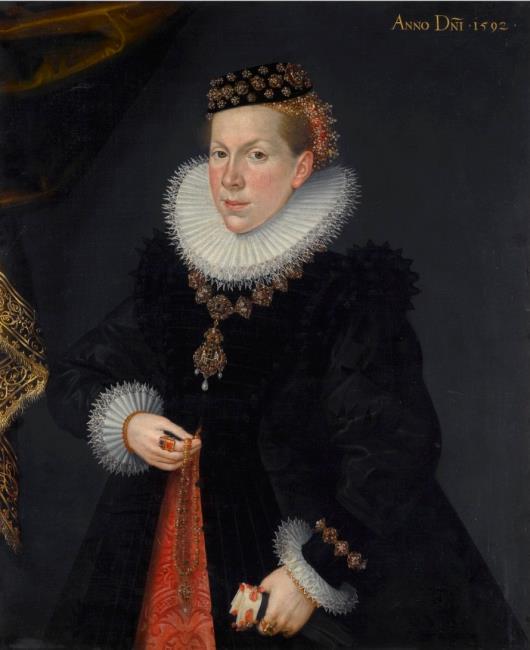
Title: Portrait of Korona Welser (+1650), wife of Karl von Langemantel
Artist: Abraham del Hele as such in Sotheby's London, 2015-04-29
Earliest date: 1592
Latest date: 1592
Genre: painting
Iconography: Pomander
Keywords: woman's portrait, three-quarter length, body facing left, head to the left, facing front, hand in front of chest, glove/gloves in hand, necklace, small ruff, pomander, goldwork (visual work)